Question: This MSE <URL> is very closely related, but I couldn't find the answer to my particular question here.
I wish to accomplish the following simple task : write a file main.sql so that, when it's imported by phpMyAdmin, simply imports four files called create1.sql, create2.sql, create3.sql and create4.sql.
I tried writing the following into main.sql :
'''
source create1.sql;
source create2.sql;
source create3.sql;
source create4.sql;
'''
But the above doesn't work, I get the following error message :

Any help appreciated.
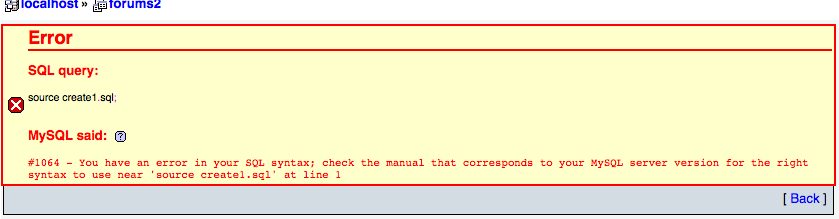
Answer: This works only in a command line ;)